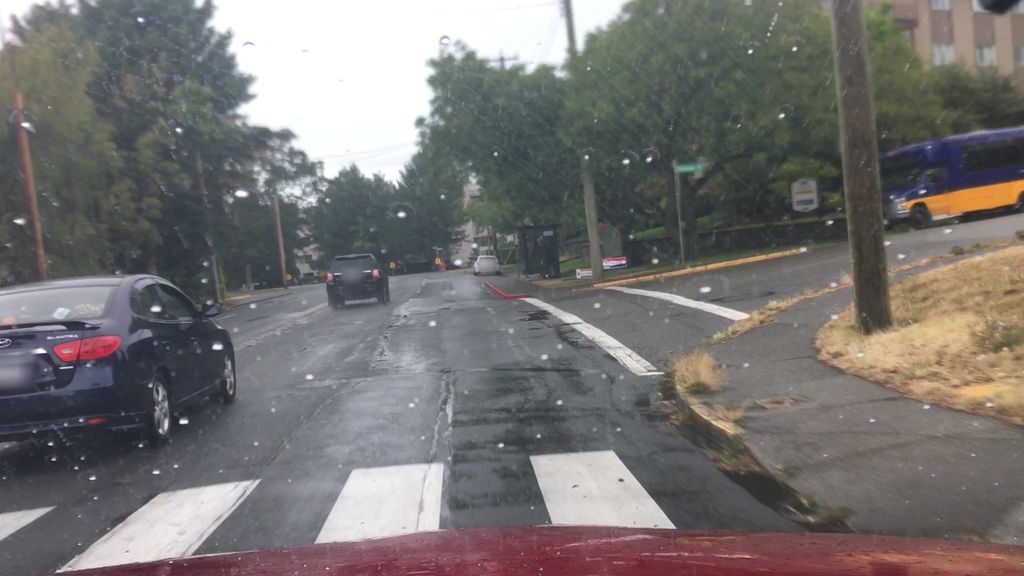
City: victoria